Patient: sex M, age 64
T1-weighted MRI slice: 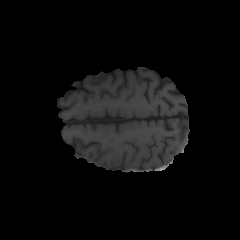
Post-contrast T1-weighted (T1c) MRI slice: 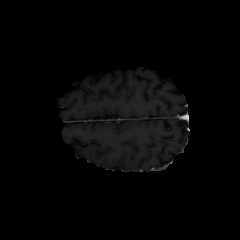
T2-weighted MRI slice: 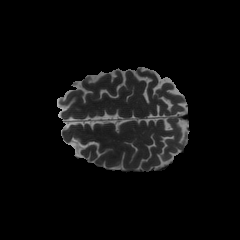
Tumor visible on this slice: no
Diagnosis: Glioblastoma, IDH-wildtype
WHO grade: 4